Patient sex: F
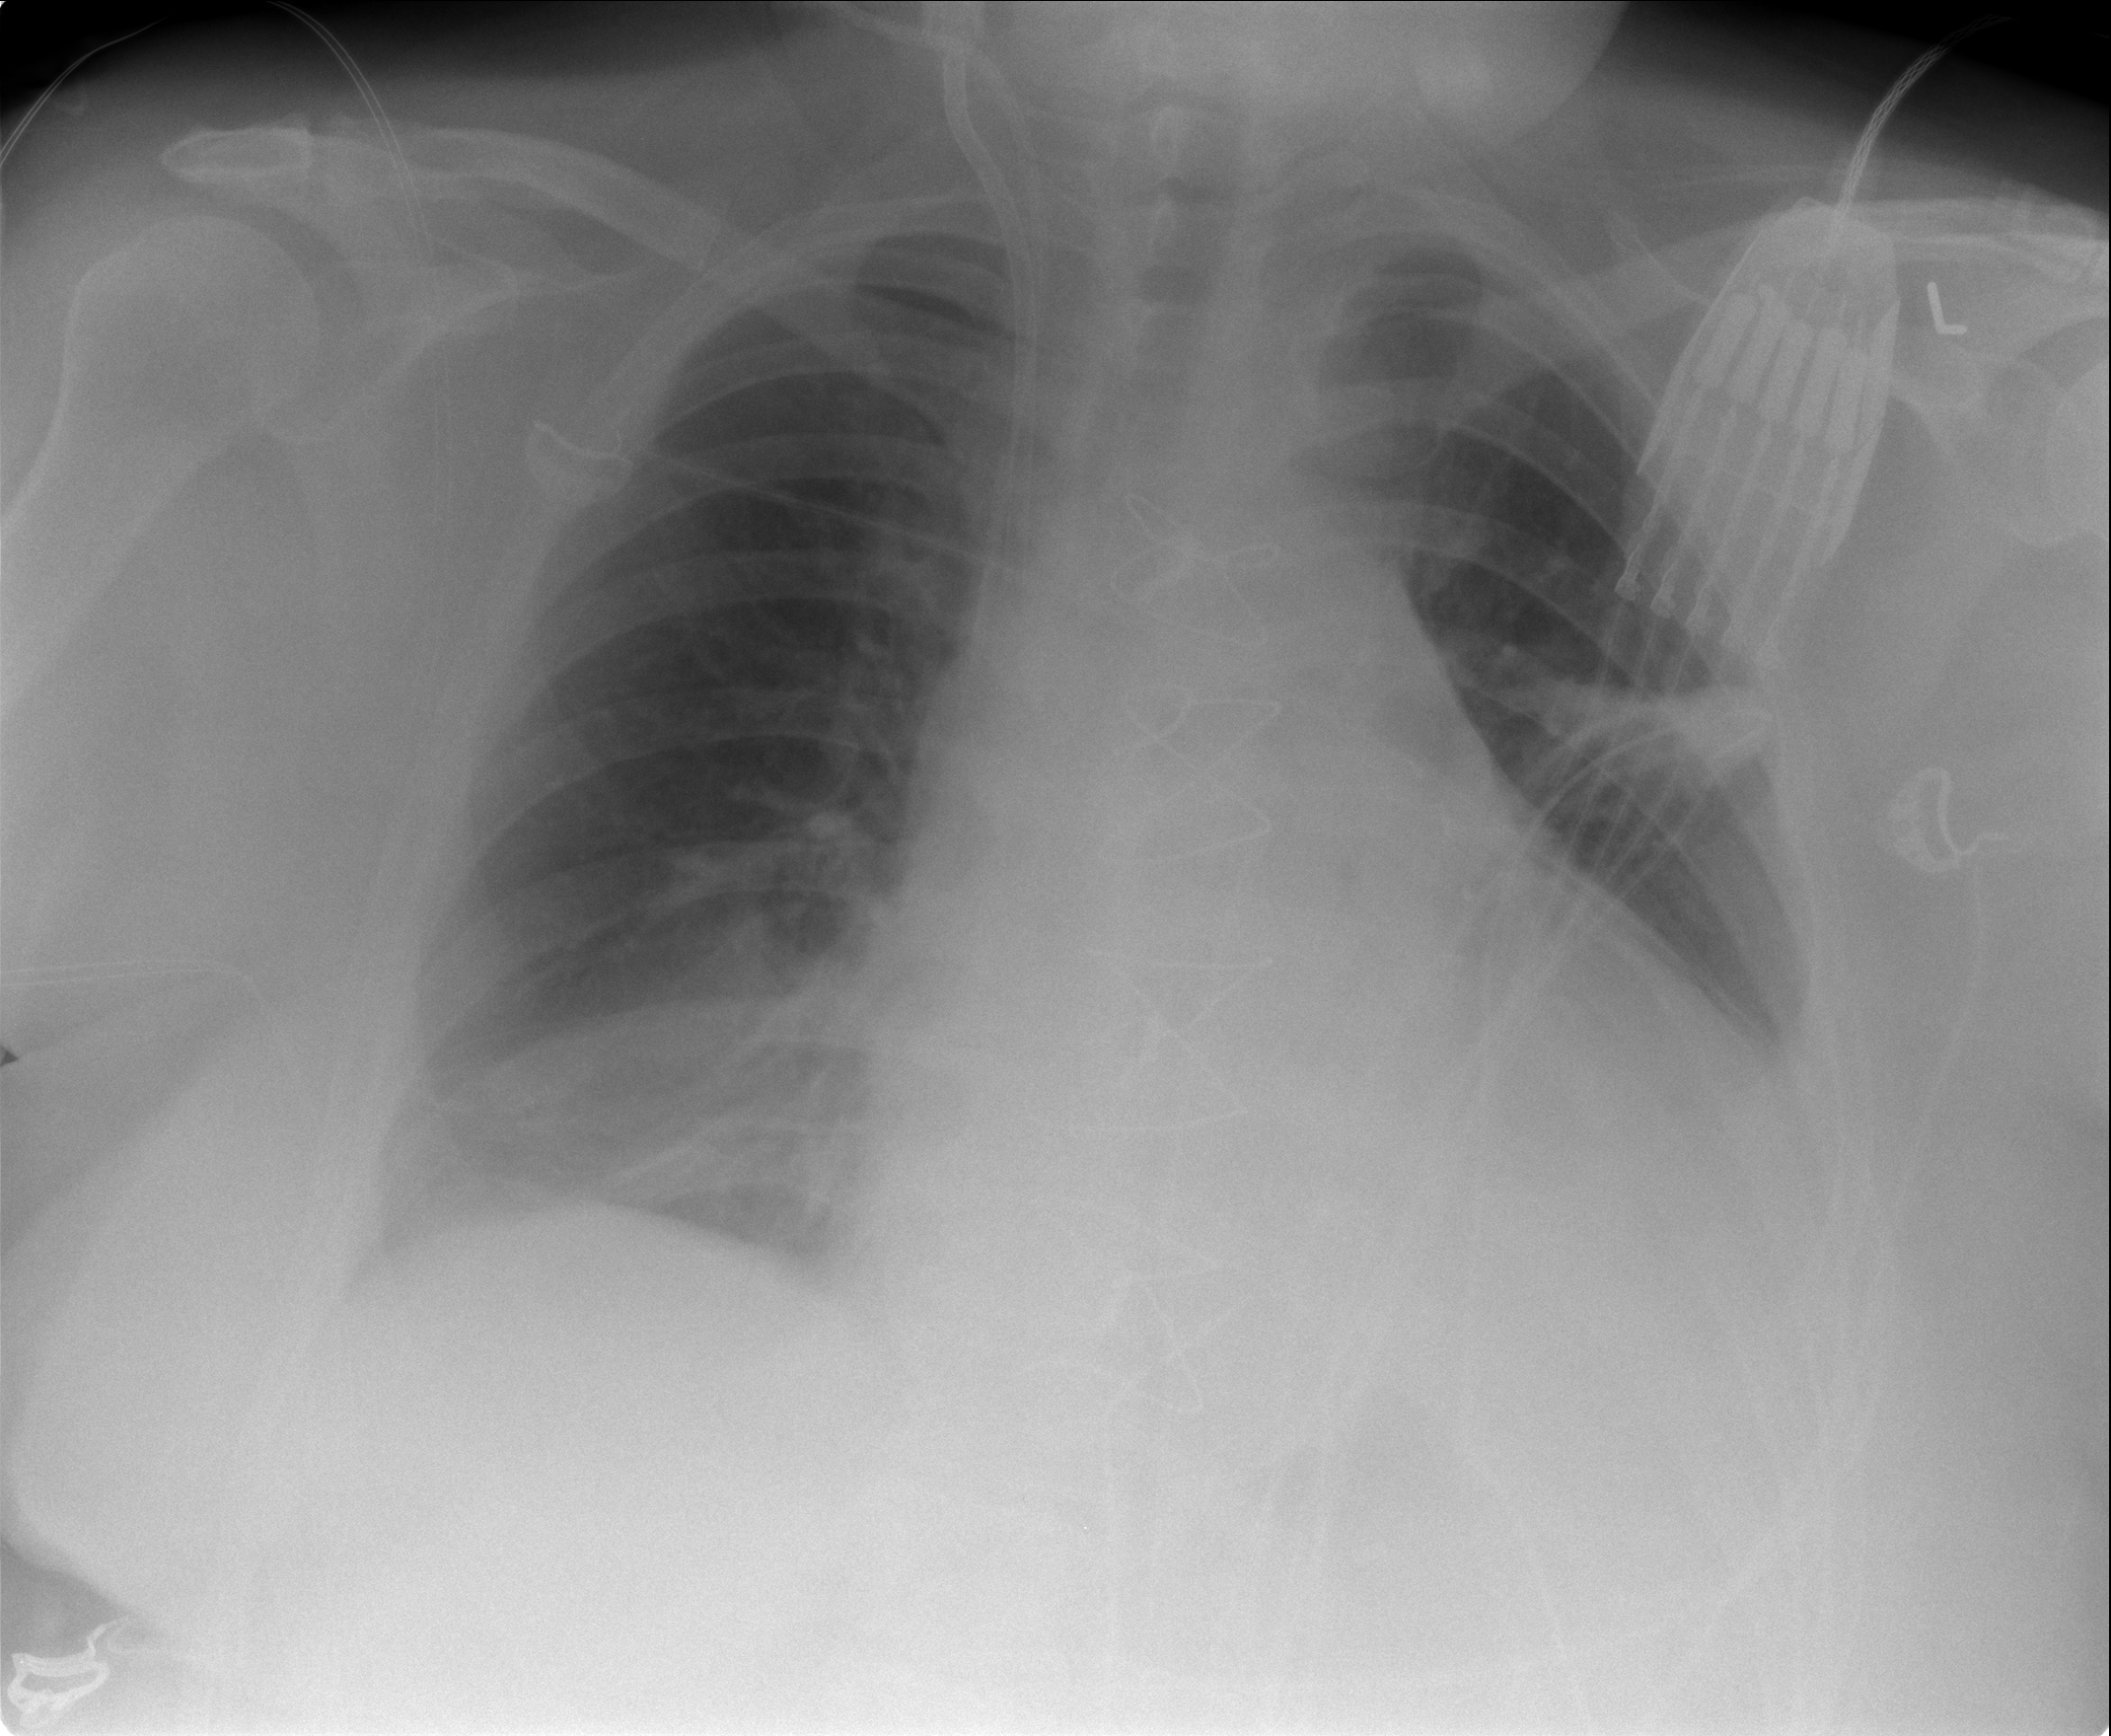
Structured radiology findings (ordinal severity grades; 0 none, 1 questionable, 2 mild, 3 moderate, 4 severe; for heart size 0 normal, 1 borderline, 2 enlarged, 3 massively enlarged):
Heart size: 2
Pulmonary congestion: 1
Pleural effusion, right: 0
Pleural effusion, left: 2
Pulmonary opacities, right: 0
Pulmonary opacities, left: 0
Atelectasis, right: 2
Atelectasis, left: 2